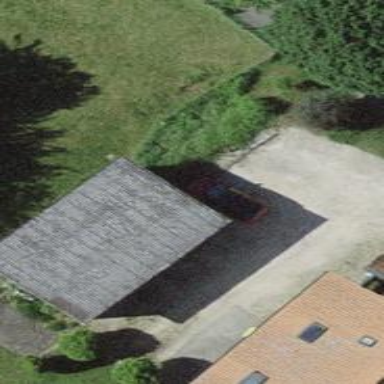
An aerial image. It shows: Rural barn.